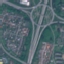
Label: Highway